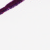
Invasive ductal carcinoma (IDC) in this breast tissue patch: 0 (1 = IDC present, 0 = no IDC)